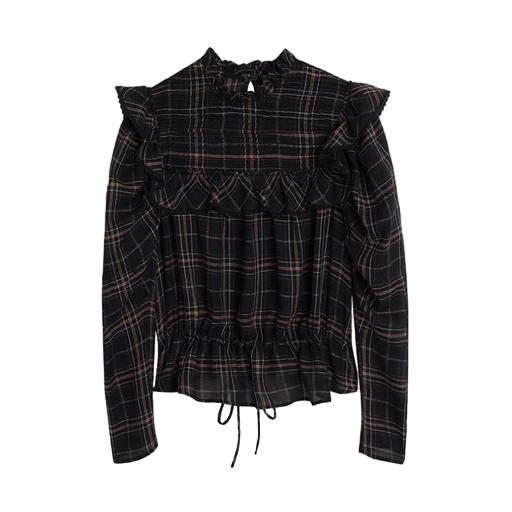
black vanessa bruno athé high-neck ruffled blouse, black plaid peasant top, dark colored long sleeve plaid design, white background